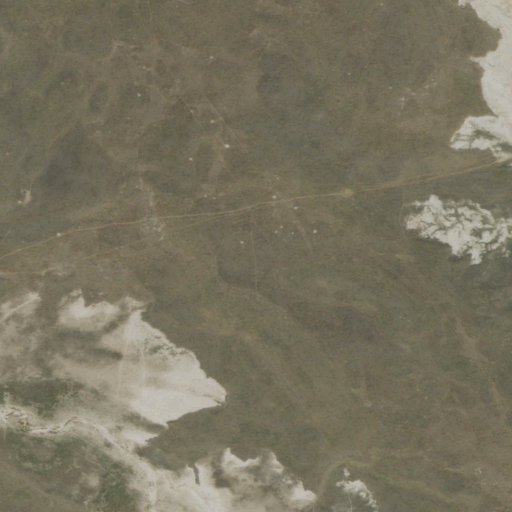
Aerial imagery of plain(s) in South Dakota named Cactus Flats containing grassland and barren land